Field crop: maize
Growth stage: 2
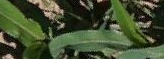
Species: maize